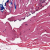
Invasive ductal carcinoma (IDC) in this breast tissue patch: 0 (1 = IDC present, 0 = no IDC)